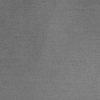
Atmospheric dust classification: dusty